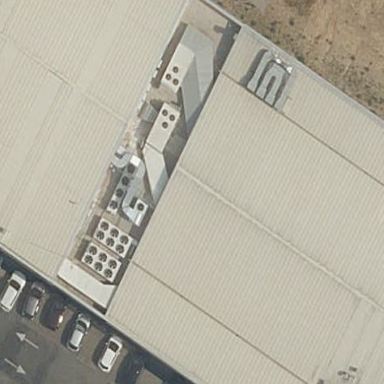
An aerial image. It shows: Supermarket building.